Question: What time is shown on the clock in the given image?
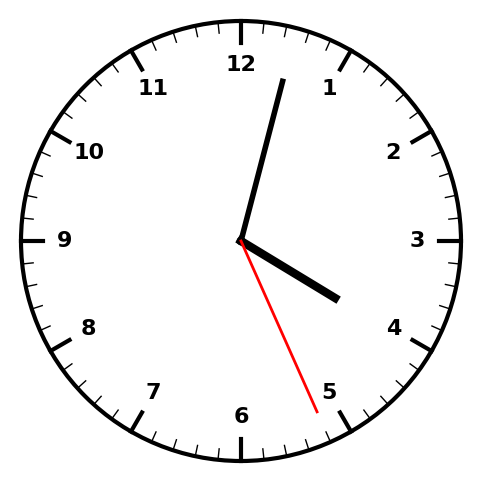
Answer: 04:02:26